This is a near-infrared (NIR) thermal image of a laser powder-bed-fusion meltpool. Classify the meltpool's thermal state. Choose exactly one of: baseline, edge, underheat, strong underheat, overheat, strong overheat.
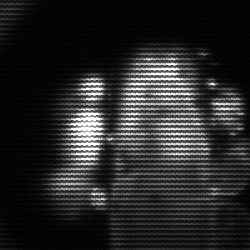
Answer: strong underheat